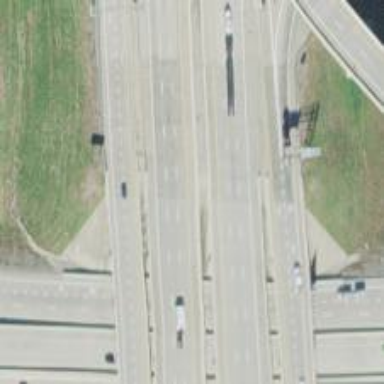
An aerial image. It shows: Beam-structured bridge on motorway.